Question: How do I draw/create curved shapes like these:

Can you point me to some example? Is Core Graphics going to work? I'll also need to animate them so maybe we will need to use Core Animation too?
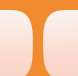
Answer: What you're looking for is 'UIBezierPath'. Core Graphics will draw along such paths for you, as well as other magic such as masking. Core Animation can move objects along bezier paths too.
Enjoy :)